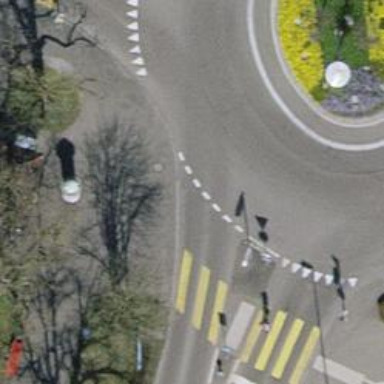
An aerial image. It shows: Kerb barrier.